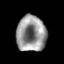
Tissue: prostate
Cell type: T cells
Senescence score: 0.3505
Nuclear area (px): 1047
Mean DAPI intensity: 148.261